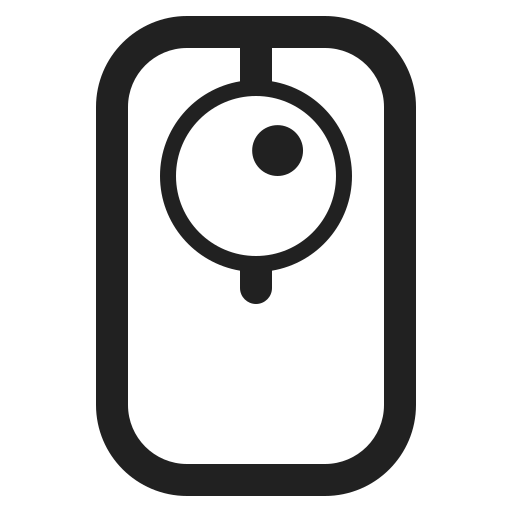
trackball high contrast